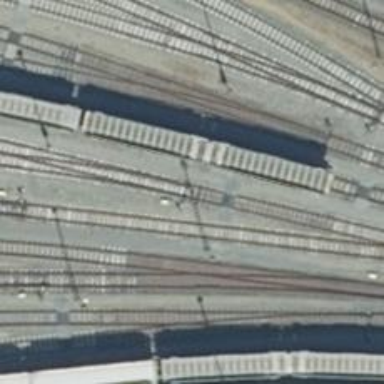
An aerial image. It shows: Railway switch.